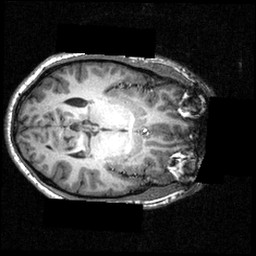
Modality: T1w
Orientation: axial
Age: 24
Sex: male
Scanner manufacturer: siemens
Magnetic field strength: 3.951 T
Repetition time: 1.5 s
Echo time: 0.00335 s